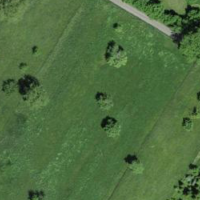
EUNIS habitat code: 40
Species observed at this site:
Prunus padus